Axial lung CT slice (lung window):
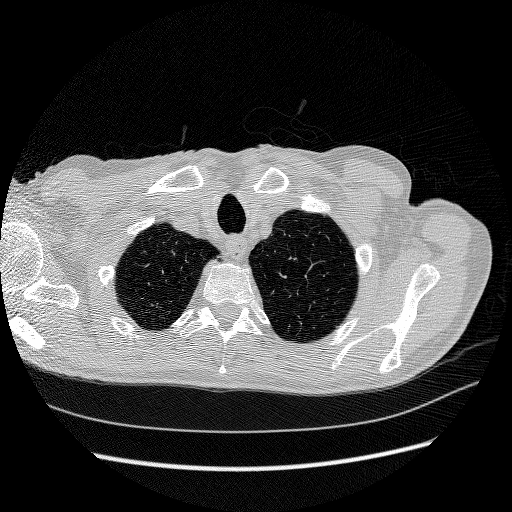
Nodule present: no